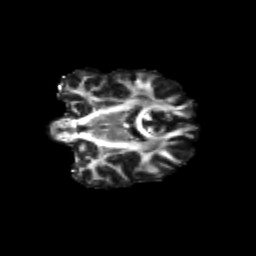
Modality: FA
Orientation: coronal
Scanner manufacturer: siemens
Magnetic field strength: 3 T
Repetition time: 9.2 s
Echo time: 0.084 s